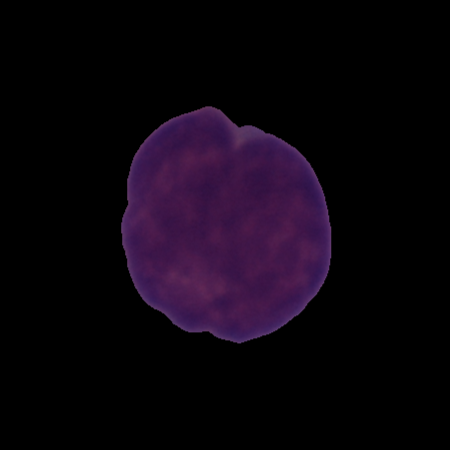
Label: cancer